Question: I'm working on iPad version of my application and I have a problem. I'd like to make a 'UItableView' and 'UIView' with multiple visual effects:
- - -
The result has to be similar to built-in 'Reminders.app' on iPad. This is a Photoshop preview of what I want to acheive:

As you can see (if you can't, open this image in 100% zoom), there is 'UITableView' on the left and 'UIView' on the right. Both views have corner radius, inner and drop shadows.
My question is: How can I acheive this effects programatically without loosing performance (when I tried to do this with 'layer.cornerRadius' or 'layer.shadow...' My TableView has lost its performance).
Any help would be appreciated.
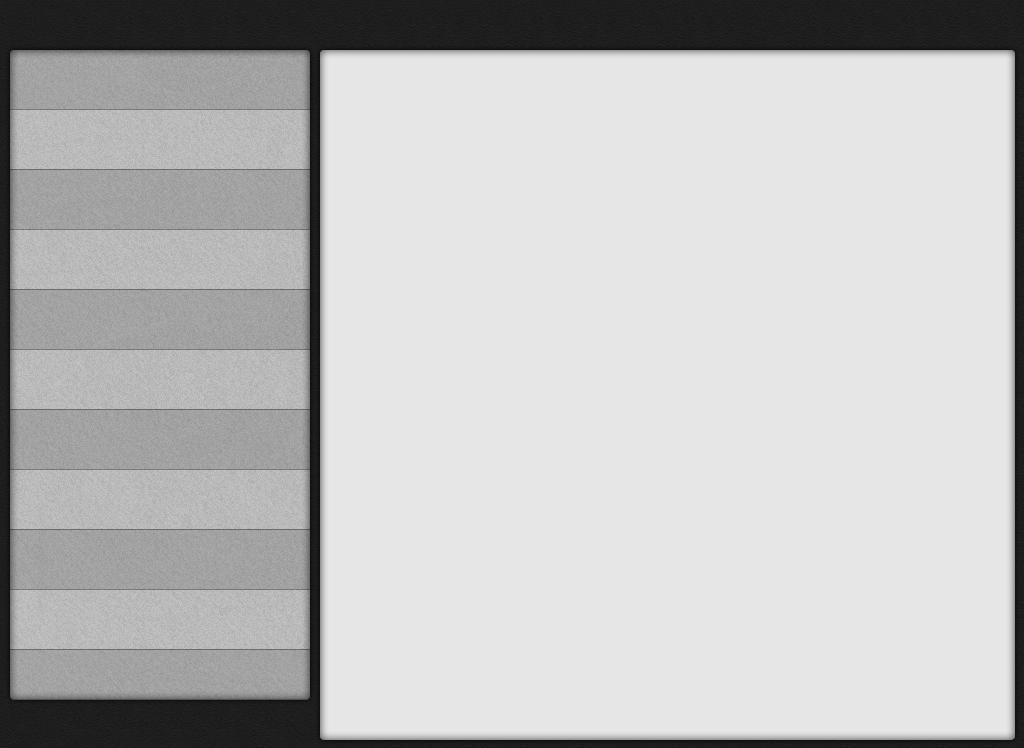
Answer: Setting the 'shadowPath' on a layer is the lynchpin of good performance. It accepts a 'CGPath', so something like 'self.tableView.layer.shadowPath = [UIBezierPath bezierPathWithRect:self.tableView.bounds].CGPath;' should help considerably.